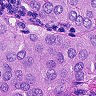
Metastatic tissue present: yes